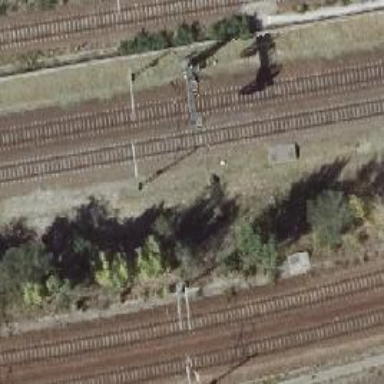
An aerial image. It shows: Railway signal.